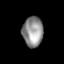
Tissue: skin
Cell type: Epithelial cells
Senescence score: 0.2737
Nuclear area (px): 614
Mean DAPI intensity: 142.487